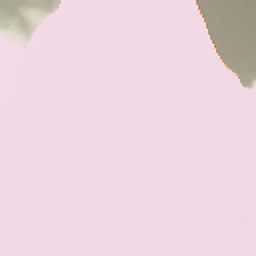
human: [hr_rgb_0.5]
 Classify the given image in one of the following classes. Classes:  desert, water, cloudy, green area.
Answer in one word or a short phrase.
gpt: cloudy